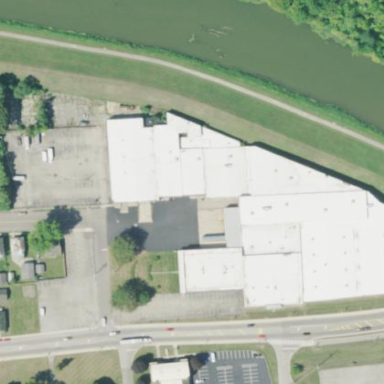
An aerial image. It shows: Warehouse.